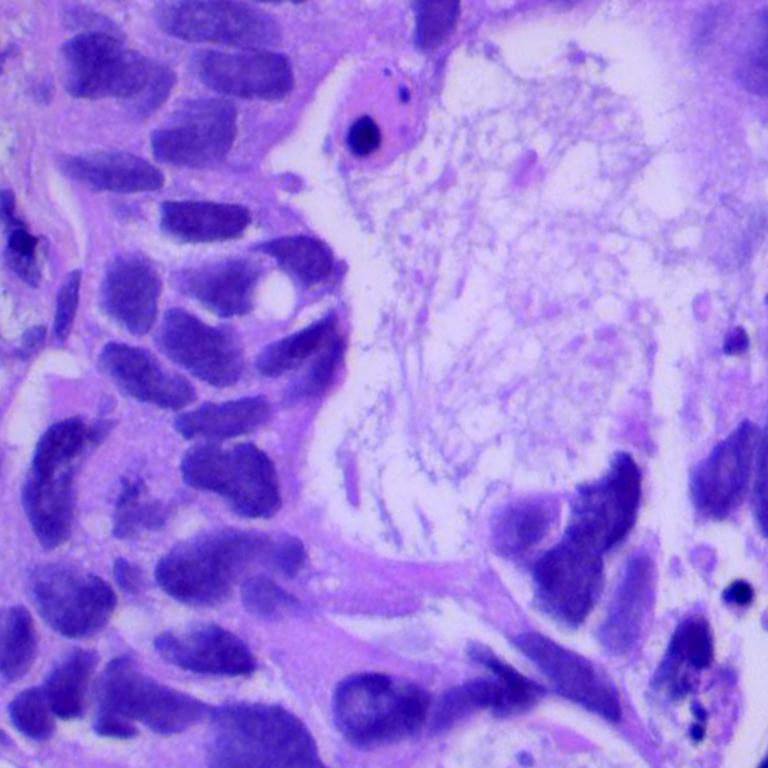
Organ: lung
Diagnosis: adenocarcinomas